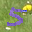
Label: 5